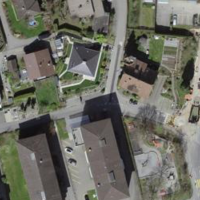
EUNIS habitat code: 54
Species observed at this site:
Grus grus